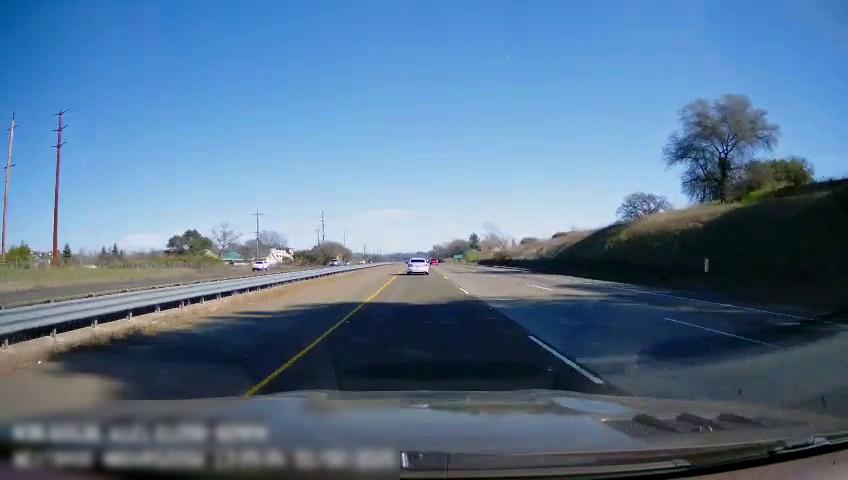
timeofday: Day
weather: Sunny
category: Drivable Space
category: Drivable Space
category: Vehicles | Car
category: Vehicles | Car
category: Vehicles | SUV
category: Vehicles | SUV
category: Lanes | Current Lane
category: Lanes | Current Lane
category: Lanes | Alternate Lane
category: Lanes | Alternate Lane
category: Traffic | Signs